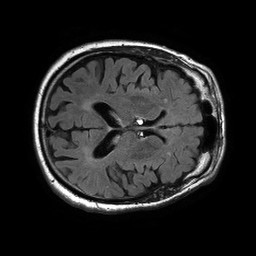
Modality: FLAIR
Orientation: axial
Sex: male
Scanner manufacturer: philips
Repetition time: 11 s
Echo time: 0.125 s